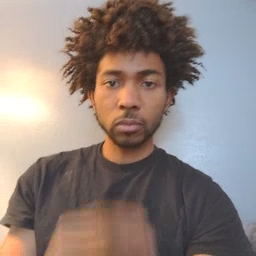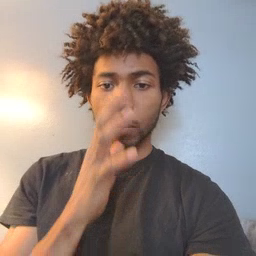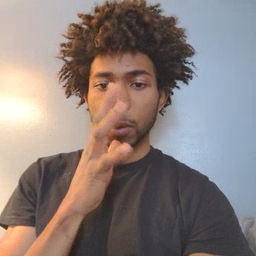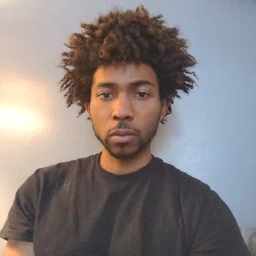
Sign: mom